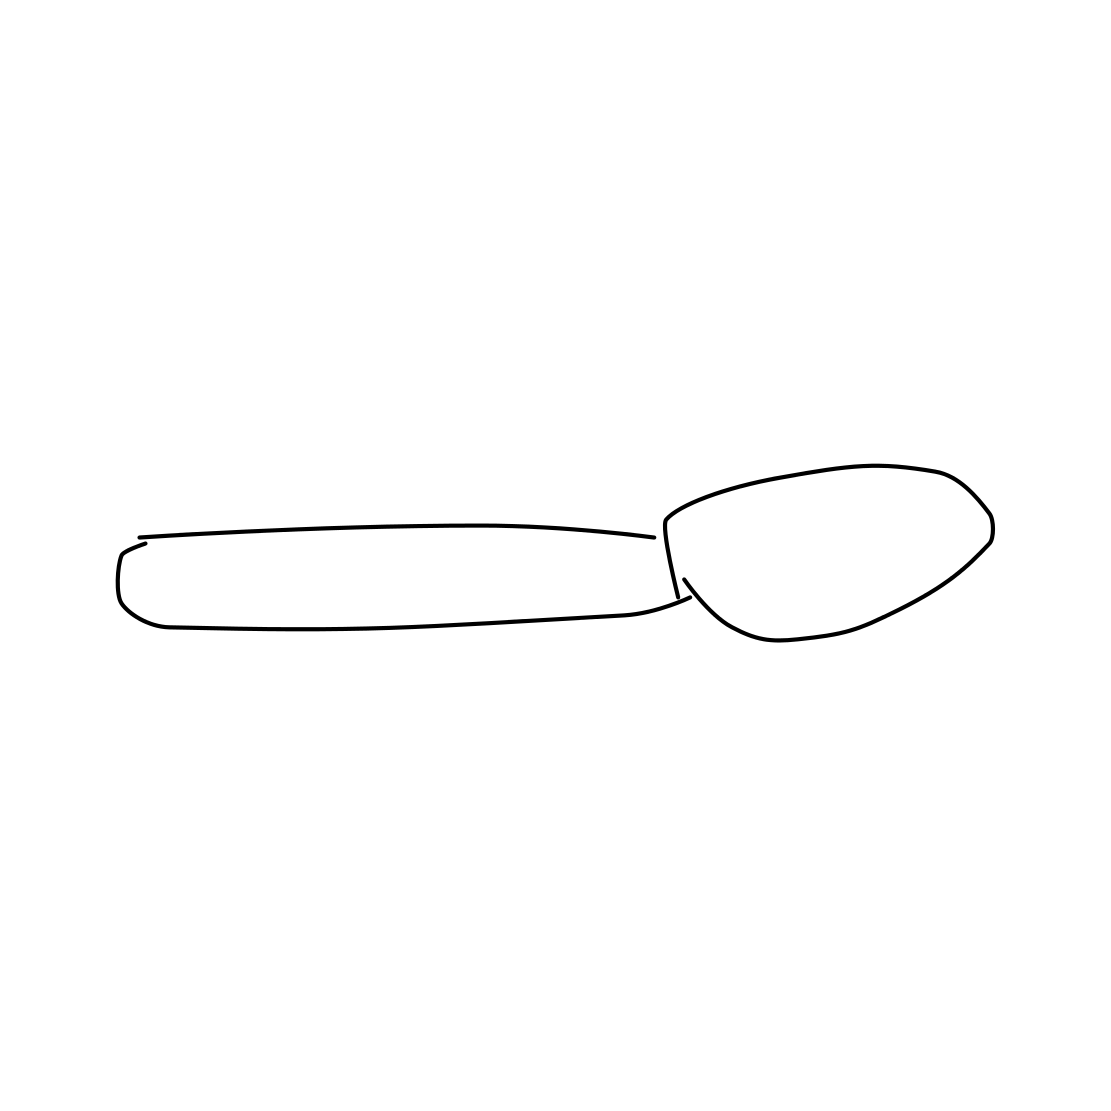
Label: spoon